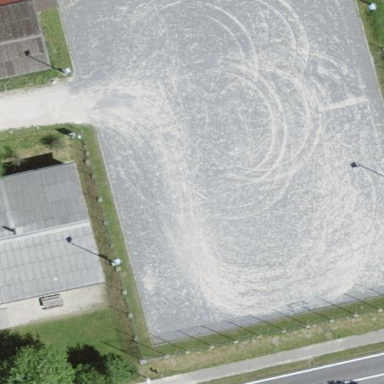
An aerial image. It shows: Multi-sport pitch with gravel surface.